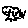
Label: tree